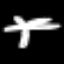
Label: palm tree